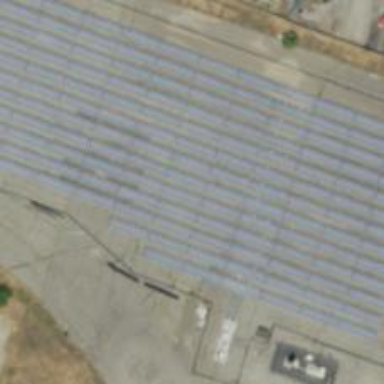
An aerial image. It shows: Solar power plant utilizing photovoltaic technology for electricity generation.